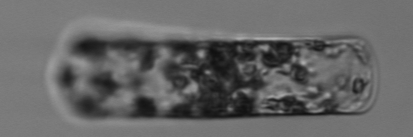
Label: Guinardia_flaccida